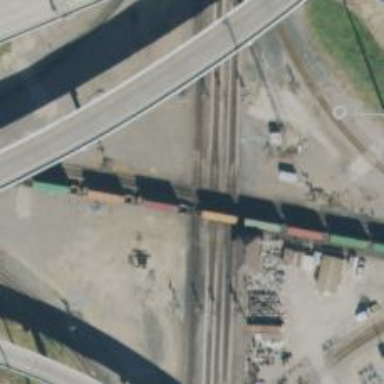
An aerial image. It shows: Railway crossing.